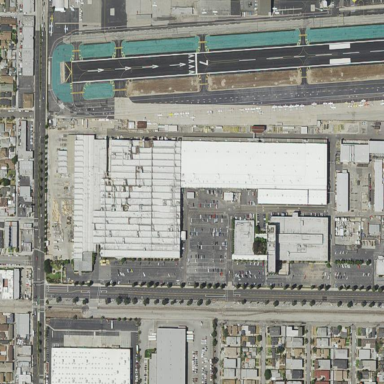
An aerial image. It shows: Industrial area.